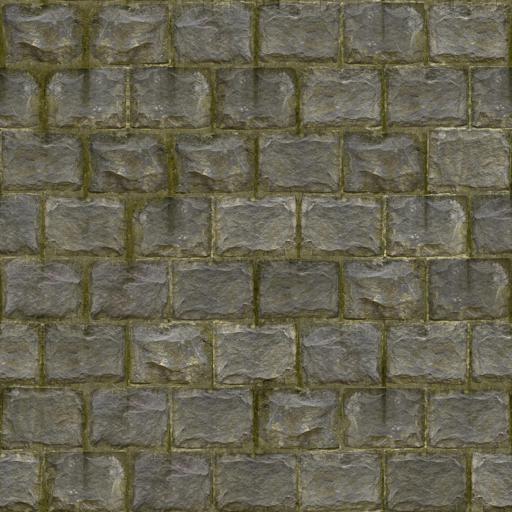
Tags: brick bricks dirt dirty medival old